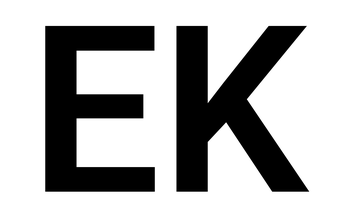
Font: Roboto_SemiBold